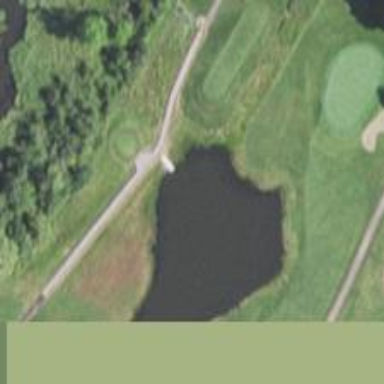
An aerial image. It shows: Service road designated as golf cart path.